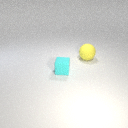
small cyan rubber cube to the left of large yellow rubber sphere